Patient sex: F
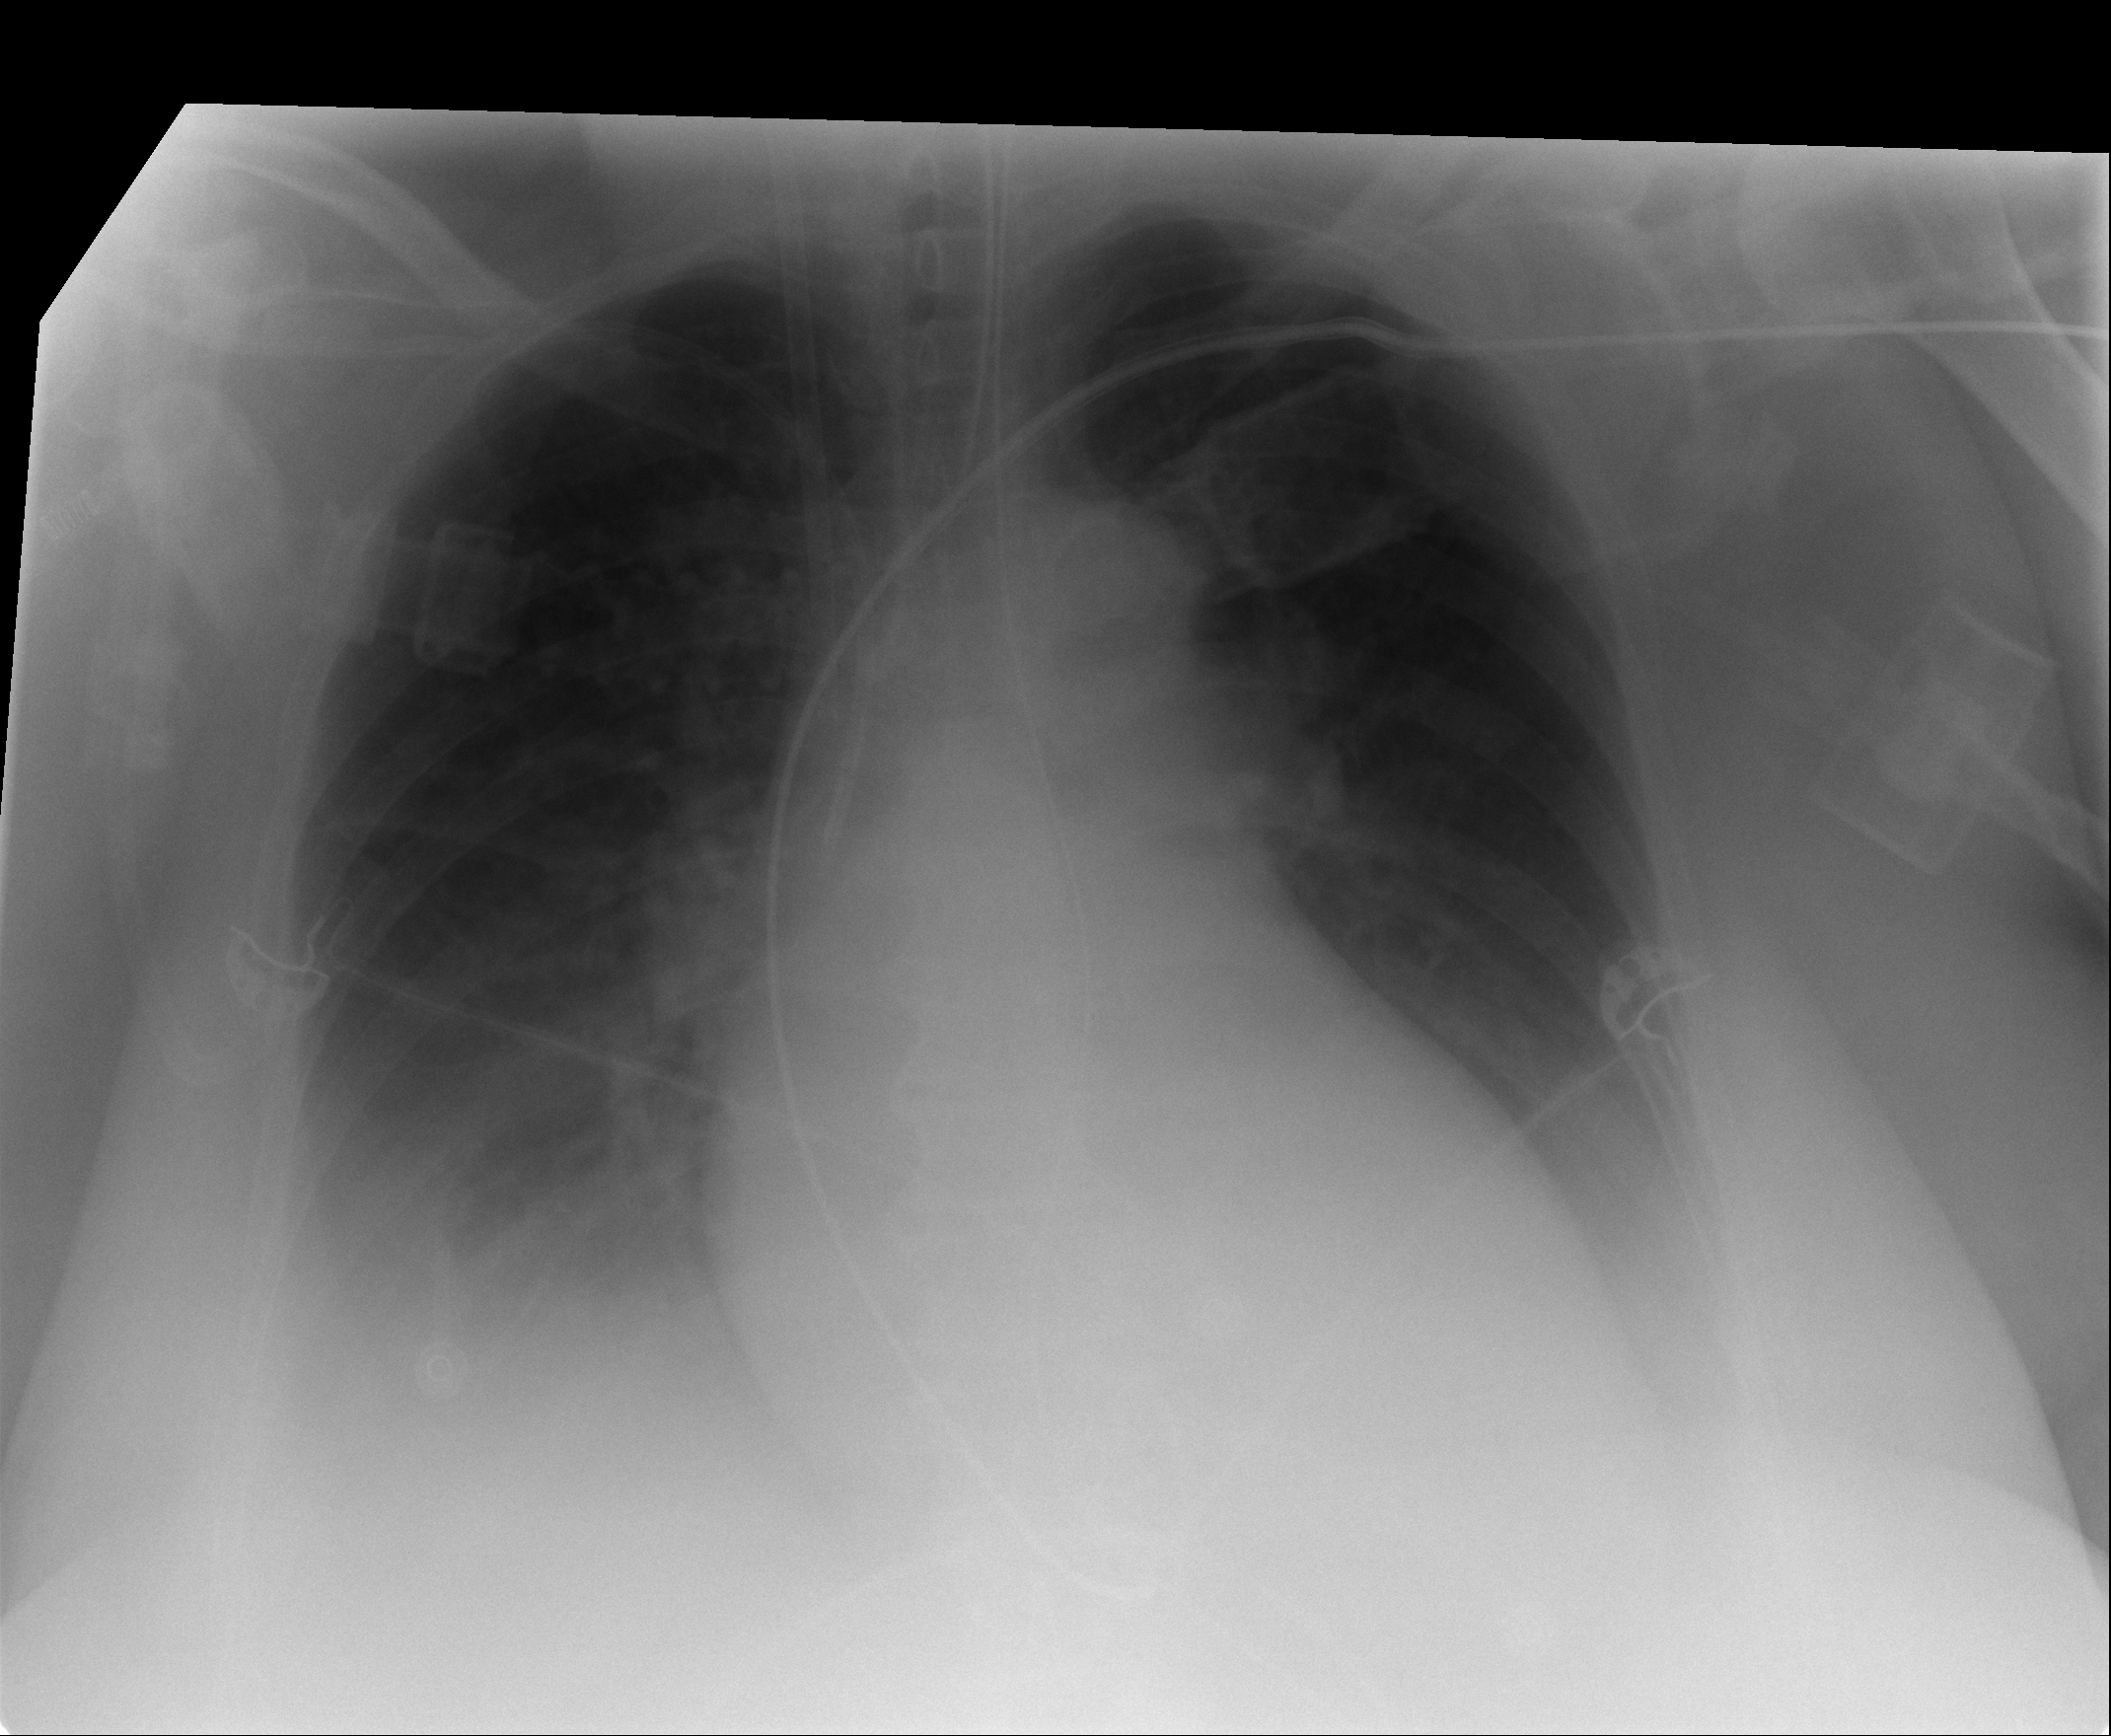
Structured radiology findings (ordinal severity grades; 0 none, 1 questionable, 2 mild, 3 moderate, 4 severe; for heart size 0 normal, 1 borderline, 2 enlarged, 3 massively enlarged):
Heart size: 1
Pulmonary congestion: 2
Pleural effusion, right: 2
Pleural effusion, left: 2
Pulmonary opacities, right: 0
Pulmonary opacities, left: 0
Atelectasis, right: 2
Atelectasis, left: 2